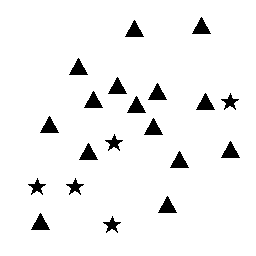
Squares: 0
Triangles: 15
Stars: 5
Total shapes: 20